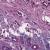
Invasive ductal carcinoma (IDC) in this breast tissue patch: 1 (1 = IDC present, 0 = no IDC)